Interaction volume radius: 10 \u00c5
Interaction volume height: 25 \u00c5
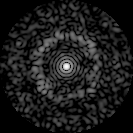
Disorder parameter: 0.7869